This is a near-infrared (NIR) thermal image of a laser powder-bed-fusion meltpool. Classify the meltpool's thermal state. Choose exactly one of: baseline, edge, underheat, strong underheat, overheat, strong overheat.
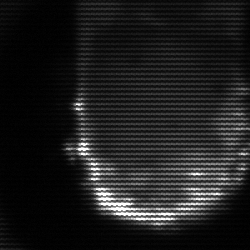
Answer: baseline